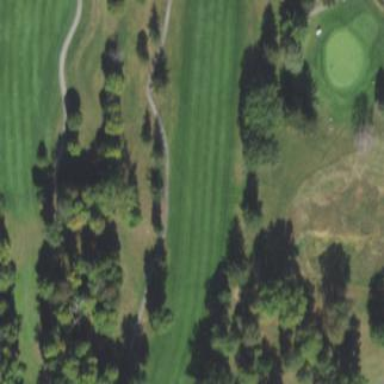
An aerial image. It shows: Scenic golf fairway.